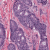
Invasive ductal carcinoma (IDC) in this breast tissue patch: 0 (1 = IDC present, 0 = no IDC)